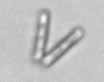
Label: Thalassionema